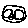
Label: circle